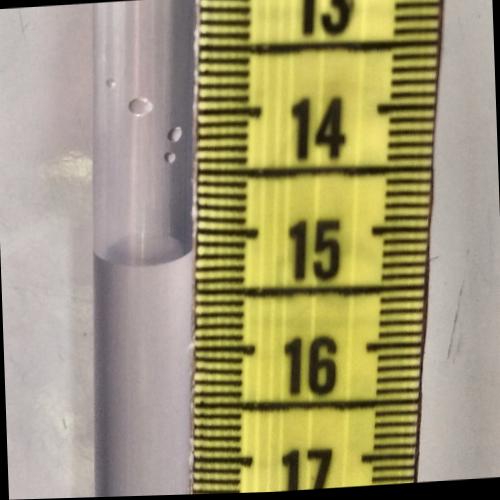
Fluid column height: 15.2 cm